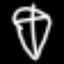
Label: diamond